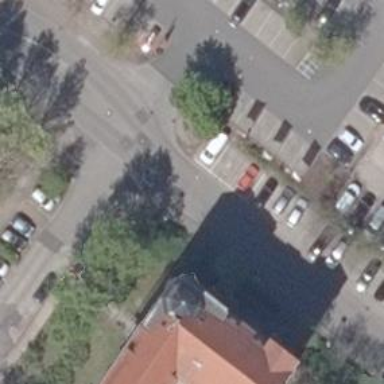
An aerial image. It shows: Flagpole which is man-made.